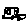
Label: car